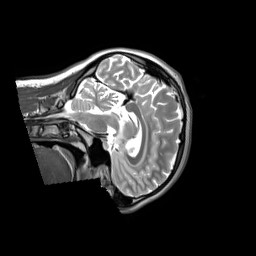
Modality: T2w
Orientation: sagittal
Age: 21
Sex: female
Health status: ill
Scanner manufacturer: siemens
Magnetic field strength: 3 T
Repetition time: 2.8 s
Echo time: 0.326 s